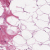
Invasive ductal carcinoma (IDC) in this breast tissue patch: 0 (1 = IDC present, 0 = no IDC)